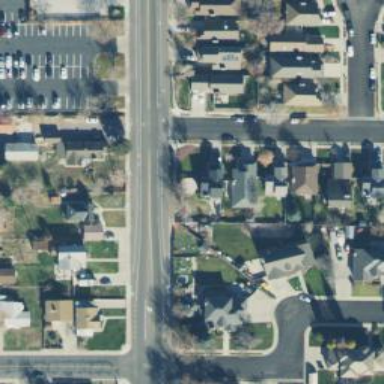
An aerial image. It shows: Unmarked road crossing.